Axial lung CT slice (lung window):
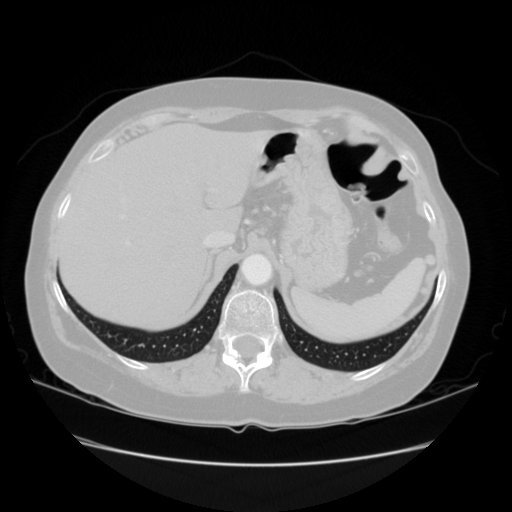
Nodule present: no